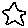
Label: star